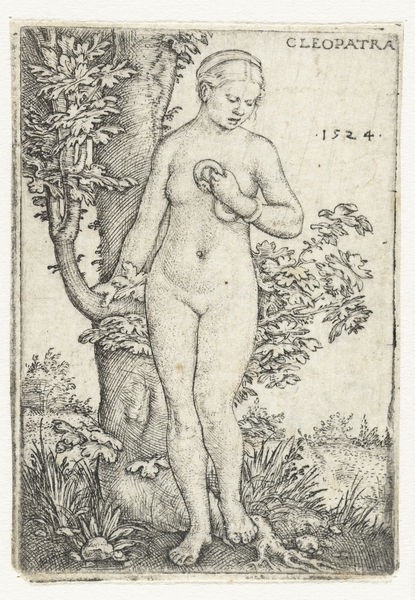
Titel: Dood van Cleopatra met slang bij een vijgenboom
Künstler: Barthel Beham
Standort: Amsterdam
Institution: Rijksmuseum
Schlagwörter: femme, gravure, arbre, herbes, eve, fille, herbe, pomme, serpent, nudité, reine, egypte, nu, cleopatre, cleopatra, 1524